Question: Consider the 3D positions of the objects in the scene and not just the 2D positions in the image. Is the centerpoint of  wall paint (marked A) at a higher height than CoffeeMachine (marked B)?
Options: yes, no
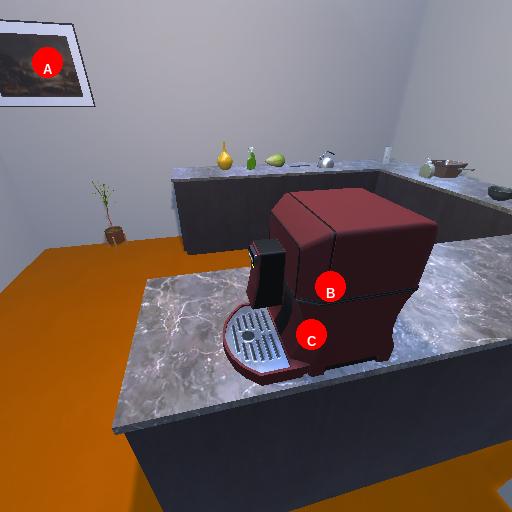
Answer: yes